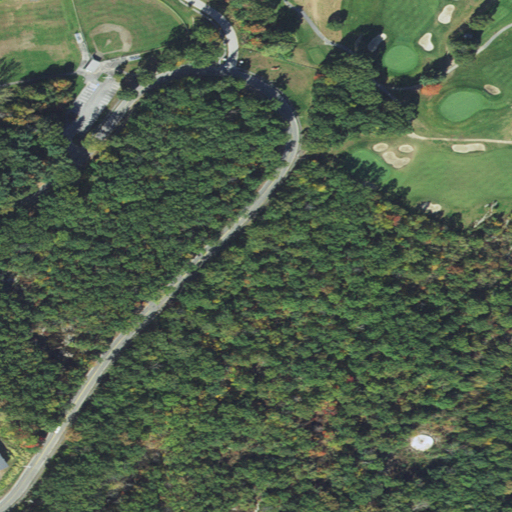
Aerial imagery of mountain in Massachusetts named Millstone Hill containing deciduous forest, open development, low intensity development, medium intensity development, high intensity development, evergreen forest, and pasture